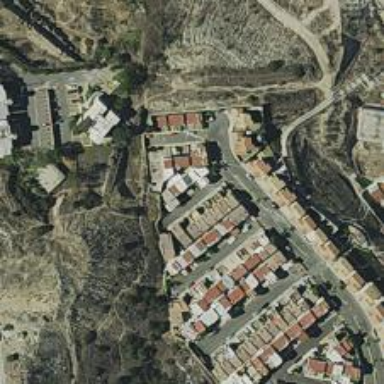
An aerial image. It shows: Residential road.